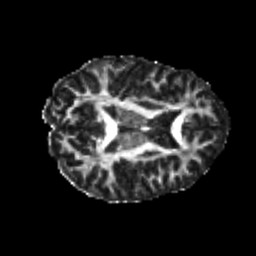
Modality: FA
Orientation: axial
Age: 22
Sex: female
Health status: healthy
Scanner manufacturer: philips
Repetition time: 7.388 s
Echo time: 0.08599 s